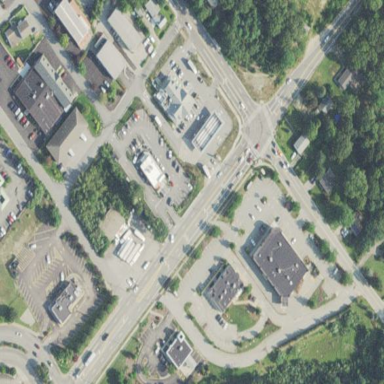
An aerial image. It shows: Fuel station.